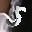
Label: 5